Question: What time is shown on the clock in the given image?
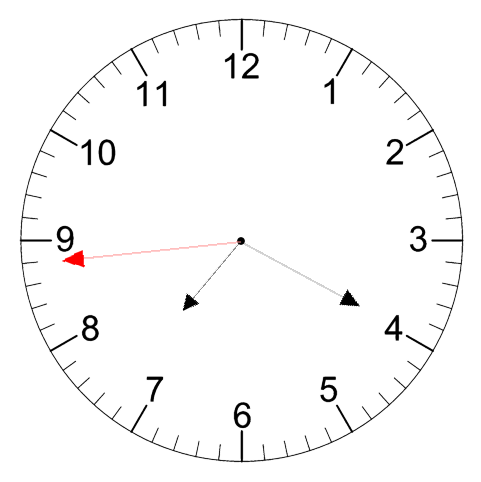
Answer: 07:19:44